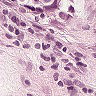
Metastatic tissue present: yes